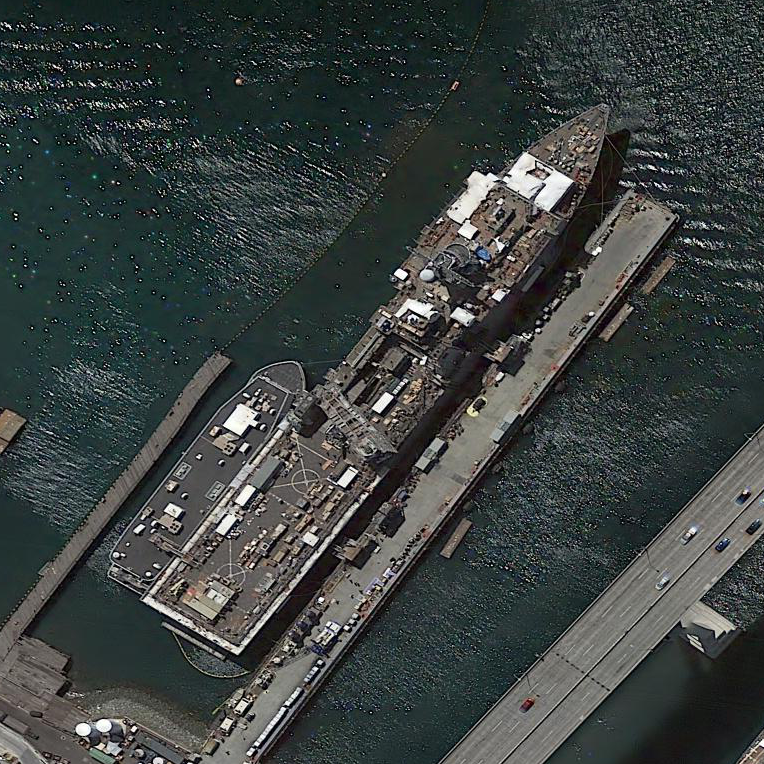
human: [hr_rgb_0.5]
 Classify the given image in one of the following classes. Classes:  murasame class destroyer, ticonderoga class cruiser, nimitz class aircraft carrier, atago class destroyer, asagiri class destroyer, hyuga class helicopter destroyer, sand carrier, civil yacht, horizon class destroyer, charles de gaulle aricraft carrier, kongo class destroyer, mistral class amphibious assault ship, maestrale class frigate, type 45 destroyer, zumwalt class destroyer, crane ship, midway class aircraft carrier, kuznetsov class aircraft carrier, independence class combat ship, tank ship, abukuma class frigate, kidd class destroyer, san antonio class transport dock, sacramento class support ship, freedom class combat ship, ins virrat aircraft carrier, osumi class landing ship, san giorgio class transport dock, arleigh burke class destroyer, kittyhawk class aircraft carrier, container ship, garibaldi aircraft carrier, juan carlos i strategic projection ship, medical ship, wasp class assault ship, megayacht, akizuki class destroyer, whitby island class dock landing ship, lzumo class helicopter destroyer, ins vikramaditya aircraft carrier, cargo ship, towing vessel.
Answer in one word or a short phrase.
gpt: Whitby Island class dock landing ship